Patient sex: M
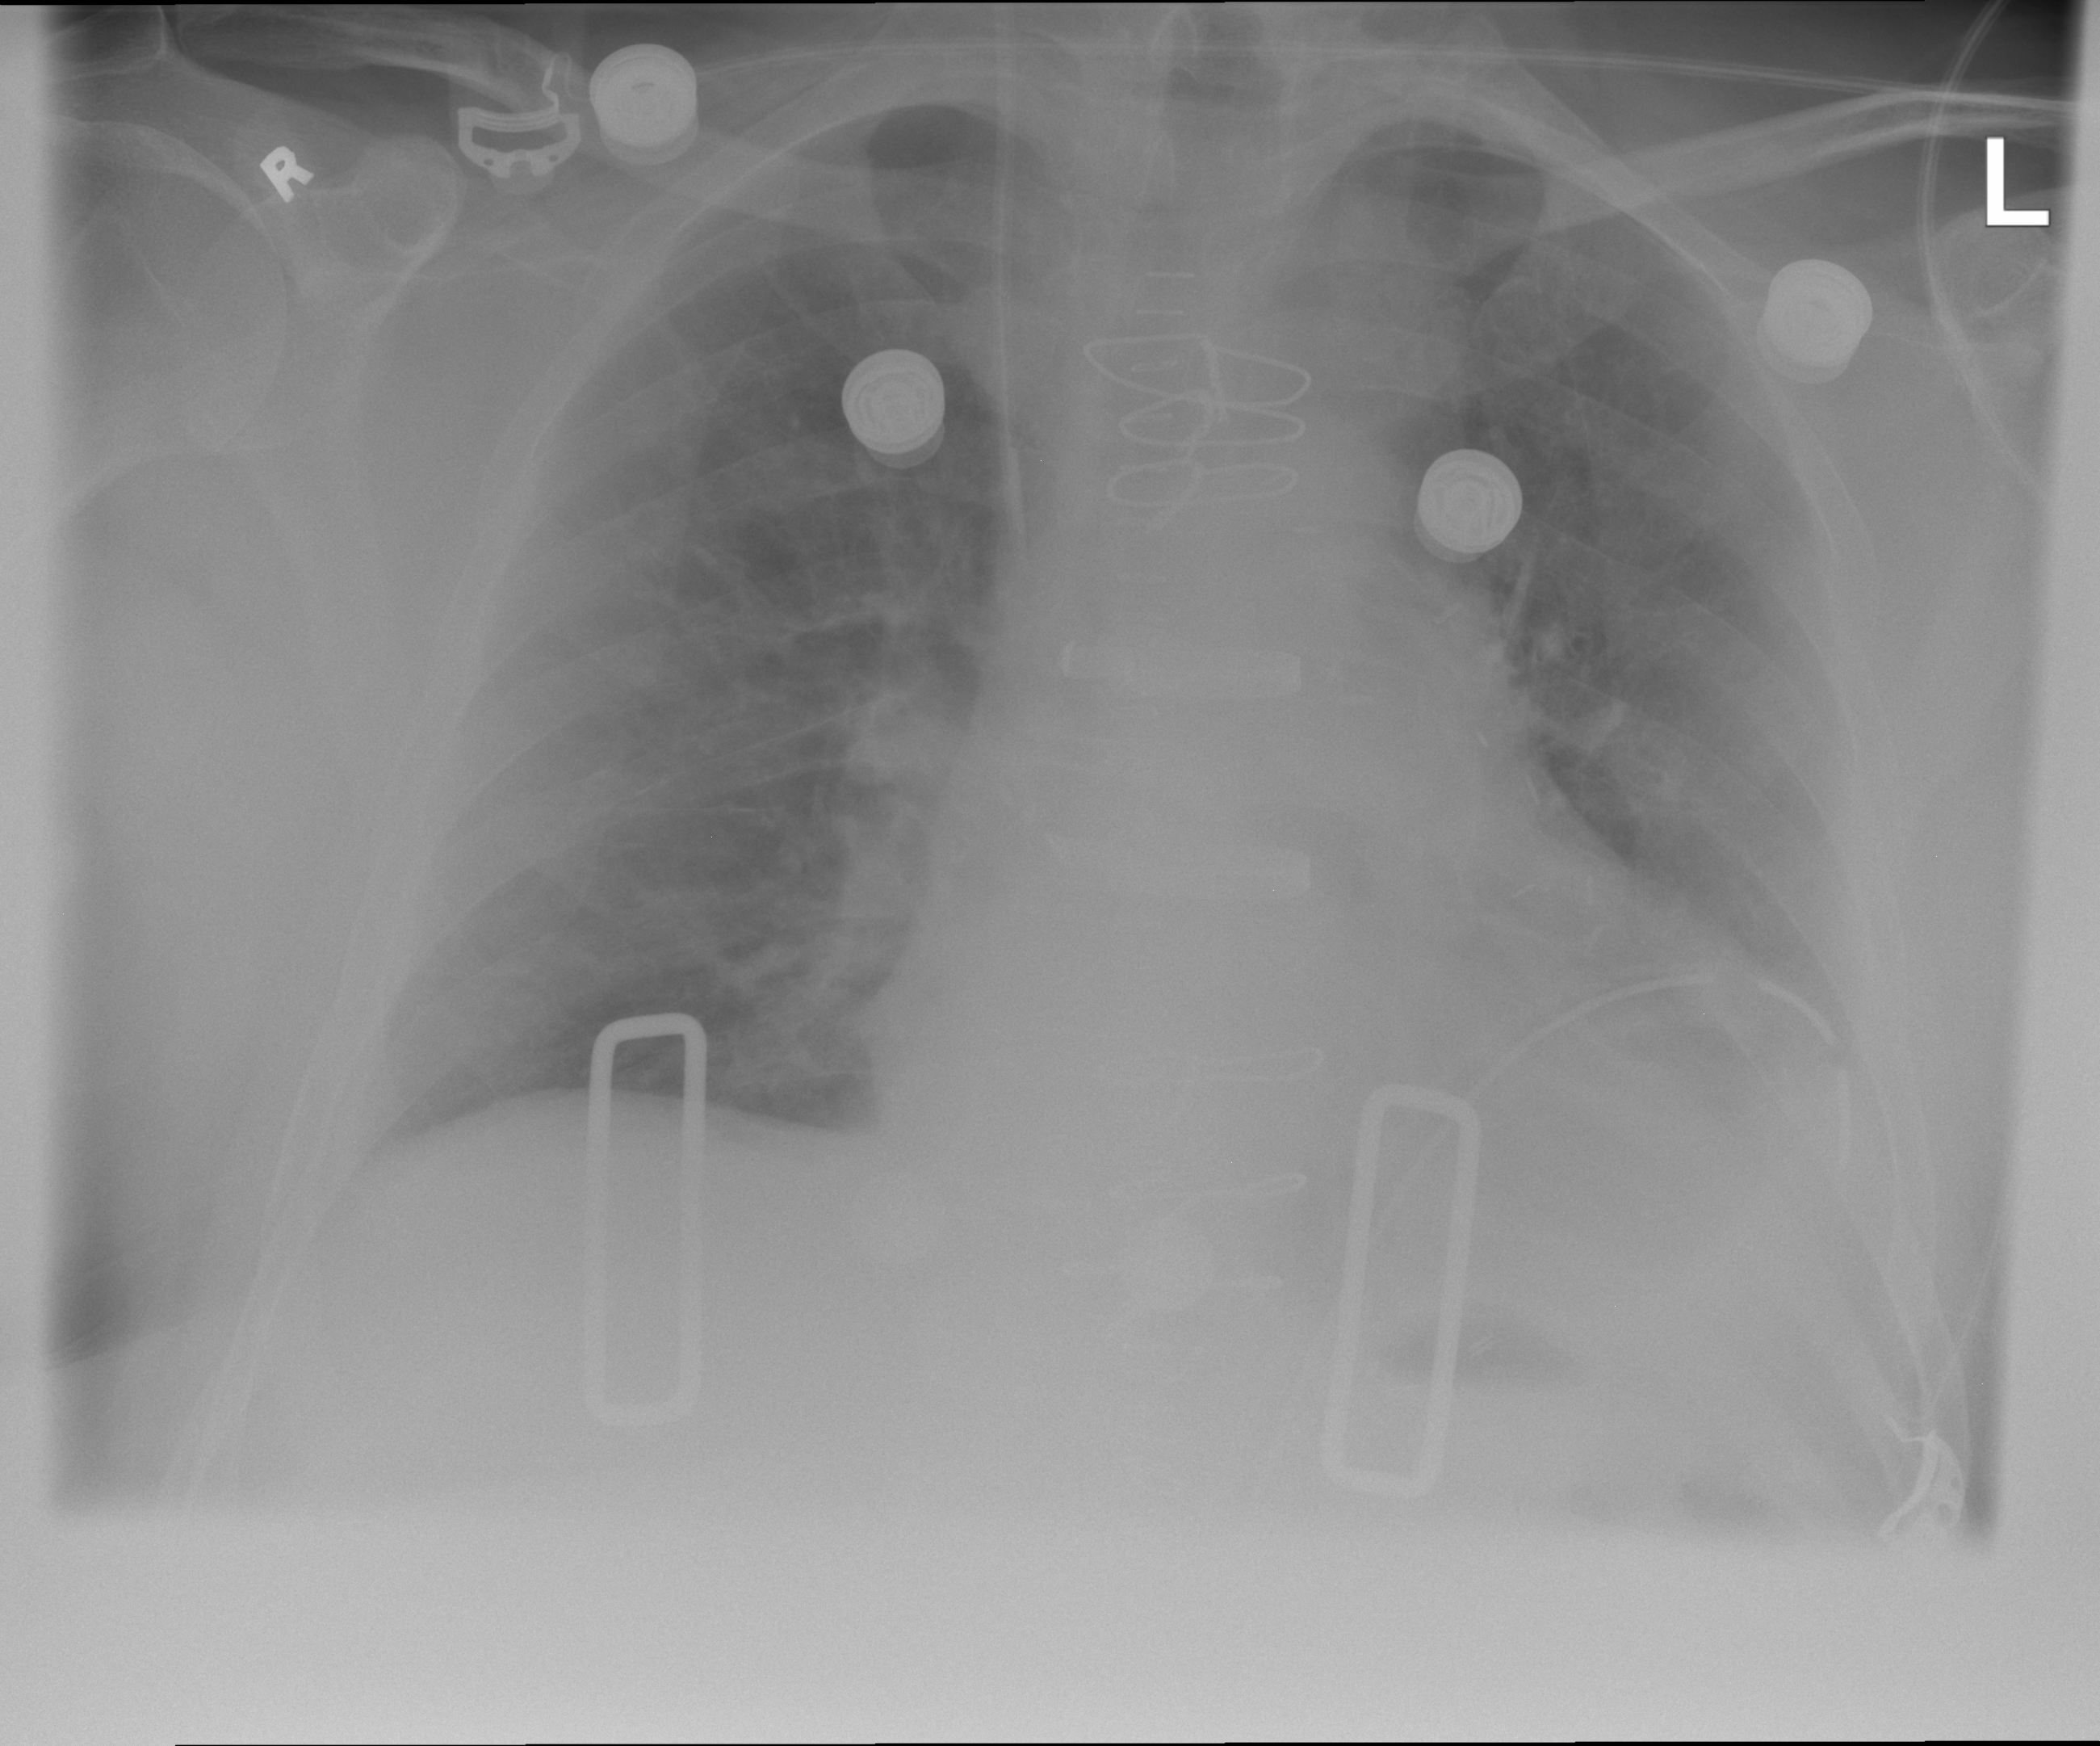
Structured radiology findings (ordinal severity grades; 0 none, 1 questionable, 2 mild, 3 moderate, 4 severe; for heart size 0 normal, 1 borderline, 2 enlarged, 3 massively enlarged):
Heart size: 2
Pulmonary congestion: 1
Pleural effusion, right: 0
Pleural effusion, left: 2
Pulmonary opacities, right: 0
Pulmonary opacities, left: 0
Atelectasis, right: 0
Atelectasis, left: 2